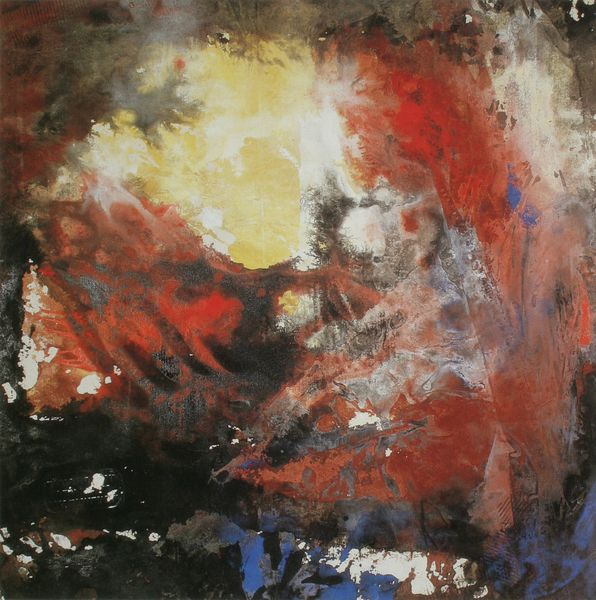
Titel: Von Gelb überstrahlt
Künstler: Fred Thieler
Standort: Essen
Institution: Pipeline Engineering GmbH
Schlagwörter: blau, weiß, gelb, bunt, schwarz, rot, chaos, moderne, abstrakt, farben, modern, spritzer, kleckse, verlaufen, tunnel, informel